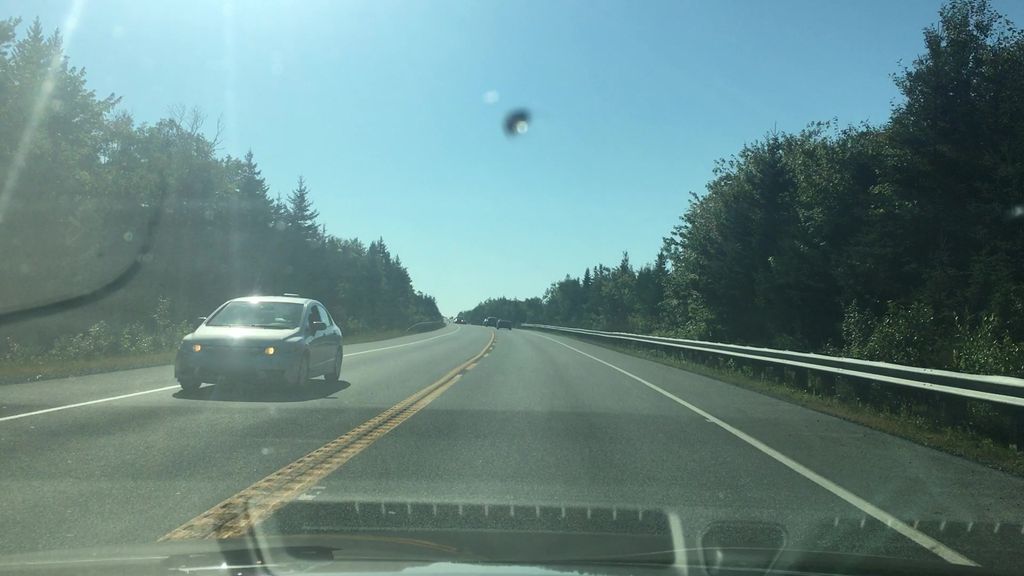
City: halifax